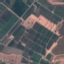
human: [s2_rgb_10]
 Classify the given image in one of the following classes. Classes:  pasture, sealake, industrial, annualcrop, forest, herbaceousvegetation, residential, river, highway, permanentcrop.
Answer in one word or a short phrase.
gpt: PermanentCrop